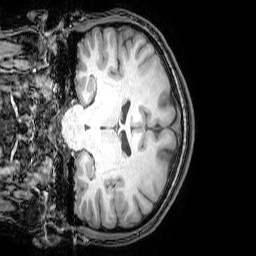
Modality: T1w
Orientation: coronal
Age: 20
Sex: male
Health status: healthy
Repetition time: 0.081 s
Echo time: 0.037 s